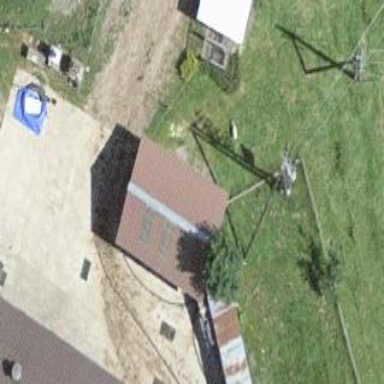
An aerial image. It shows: Shed building.